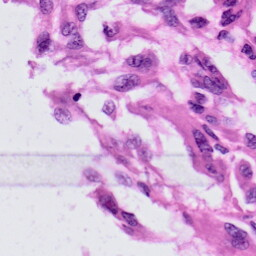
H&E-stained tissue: Skin